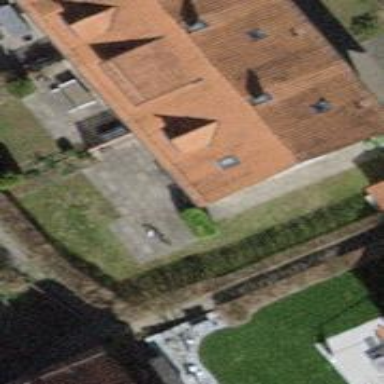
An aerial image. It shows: Building with tiled roof.